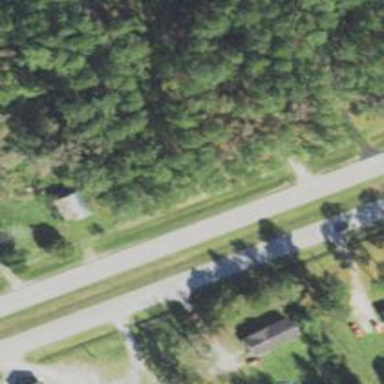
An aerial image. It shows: Asphalt road classified as primary highway with expressway characteristics.